Question: I Want to get data from firebase as a field like category.means i want to get data Such in image Field category value is fashion so all items where field category value fashion data are retrive so which query i use for it anyone tell me?

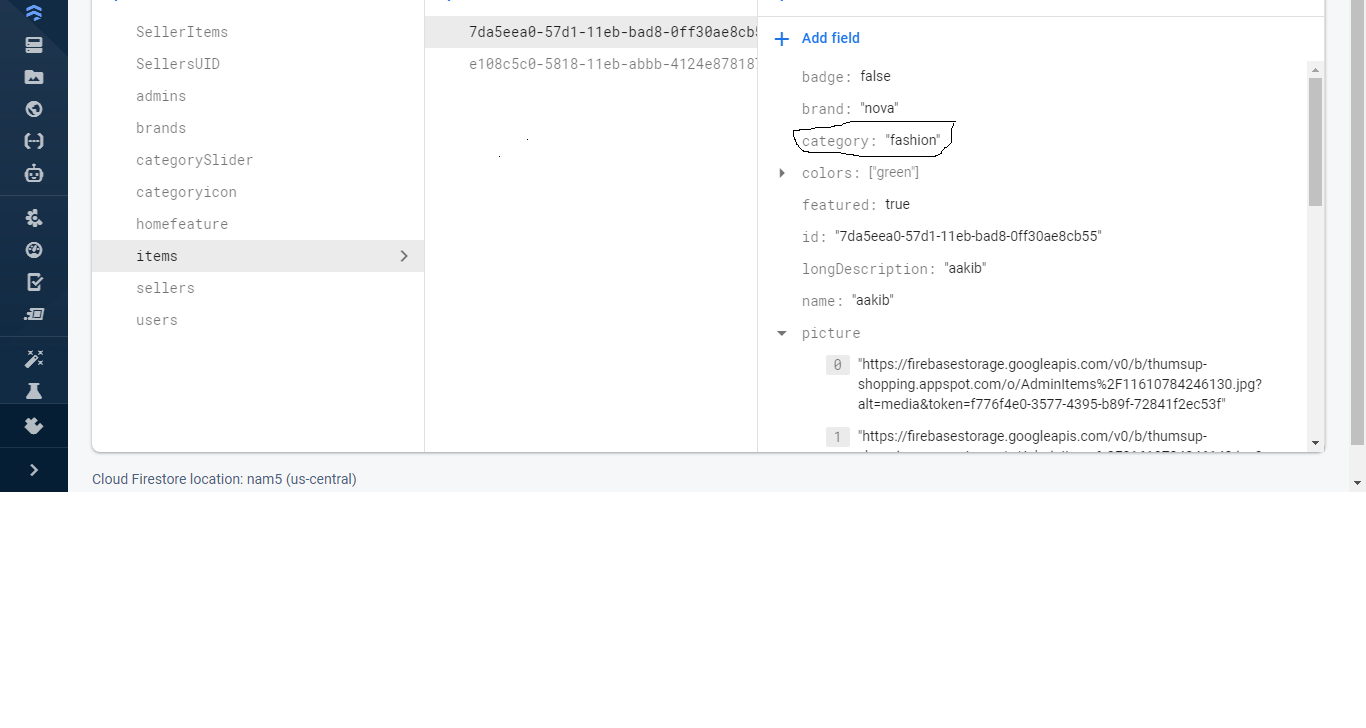
Answer: I think you're looking for this query:
'''
FirebaseFirestore.instance
.collection('users')
.where('category', isEqualTo: 'fashion')
.get()
.then(...);
'''
I highly recommend reading the FlutterFire documentation on <URL> handy.